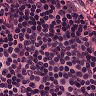
Metastatic tissue present: no